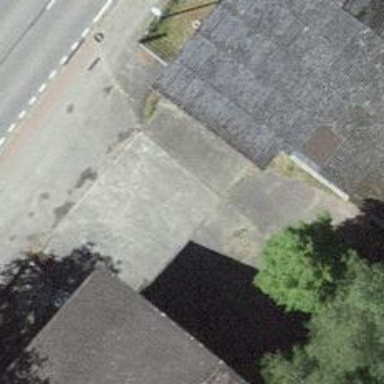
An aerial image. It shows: Shed building.